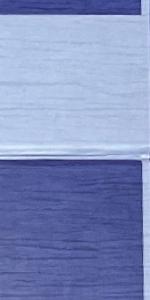
Label: Empty